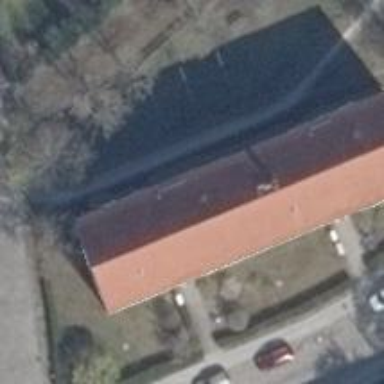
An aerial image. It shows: Residential building with gabled red roof.